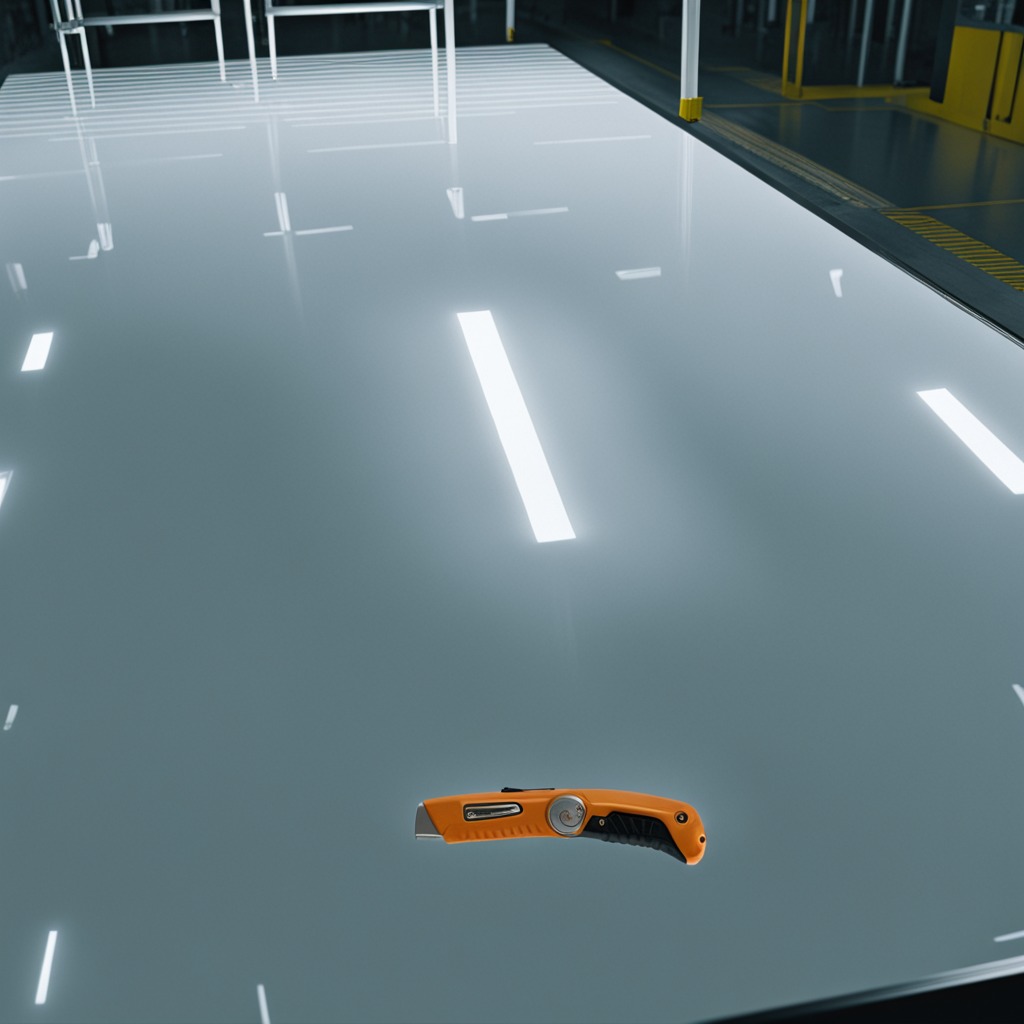
A utility knife lies on the table.